Question: I have created a table for cars and speed with 'gtsummary'.

The column heading as shown is the cars and the row headings are the summary of the characteristics I was searching for to be in the table. I prefer the N, Median and Range to be the column heading (TOP) and the row heading to be the cars (At the SIDE). Can you help me change my code to suit that, Attached is a pic of the table
My Code
'''
library(dplyr)
library(gtsummary)
library(flextable)
library(officer)
dff <- structure(list(car = c("Honda", "Opel", "Toyota", "Ford", "Toyota",
"Toyota", "Toyota", "Toyota", "Toyota", "Toyota", "Opel", "Opel",
"Opel", "Opel", "Opel", "Opel", "Opel", "Opel", "Opel", "Opel",
"Opel", "Opel", "Opel", "Opel", "Opel", "Opel", "Ford", "Ford",
"Honda", "Honda", "Honda", "Honda", "Honda", "Honda", "Honda",
"Honda", "Honda", "Honda", "Honda", "Honda", "Honda", "Honda",
"Honda", "Honda", "Honda", "Honda", "Honda", "Honda", "Honda",
"Honda", "Honda", "Honda", "Honda", "Honda", "Honda", "Honda",
"Honda", "Honda", "Ford", "Ford", "Ford", "Ford", "Ford", "Ford",
"Ford", "Ford", "Ford", "Ford", "Ford", "Ford"),
speed = c(0.0818884144530994,
0.078202618461924, 0.0923996477945826, 0.0833895373090655, 0.0654271133558503,
0.104902087082777, 0.0767497512256455, 0.0768176971270742, 0.0712864905867507,
0.0554218586661056, 0.0850360296771161, 0.057954145633874, 0.0441854480859481,
0.0881234075504796, 0.0639960050103843, 0.0620009991911811, 0.104363010616978,
0.0794749032774448, 0.0639931924725228, 0.0347553634870904, 0.0235164440970578,
0.000945735768549479, 0.0951332350399264, 0.0848849882638771,
0.0770268456523483, 0.0860962939374158, 0.0779784304434212, 0.0700250314203401,
0.0979442195442822, 0.0895676676419504, 0.145633658479367, 0.114931834231455,
0.0907671090187226, 0.118083514719288, 0.0903243829523317, 0.0852324890285871,
0.0196699224014573, 0.080910276397263, 0.0667256842832578, 0.100828213795925,
0.0878058668694595, 0.0758022260504243, 0.106719838699154, 0.0920508745930191,
0.0710548353544975, 0.0859097610562796, 0.0692502648434324, 0.0642848032824688,
0.0934410581211051, 0.0901226640111047, 0.0880892316582102, 0.0526000795151807,
0.0487590677497554, 0.0362328359734826, 0.130861058707153, 0.115286968138184,
0.0973709227872183, 0.075845698962114, 0.0726245579593528, 0.0660583859152627,
0.0432445861280246, 0.0326512563074741, 0.0833250468064319, 0.0712792343009829,
0.0662704232419949, 0.0267930511166544, 0.0195822515826592, 0.0182287564631037,
0.0565616222676817, 0.0462813673349305)),
class = "data.frame", row.names = c(NA, -70L))
#create the table
dff %>%
tbl_summary(by = car,type = all_continuous() ~ "continuous2",
label = list(speed ~ "Speed", car ~ "Car Type"),
digits = all_continuous() ~ 3,
statistic = all_continuous() ~ c("{N_nonmiss}",
"{median} ({p25}, {p75})",
"{min}, {max}"),) %>%
modify_header(all_stat_cols() ~ "**{level}**" )%>%
modify_caption("Car according to Speed") %>%
bold_labels()%>%
add_p(pvalue_fun = ~style_pvalue(.x, digits = 2)) %>%
bold_p()%>%
as_flex_table()
'''
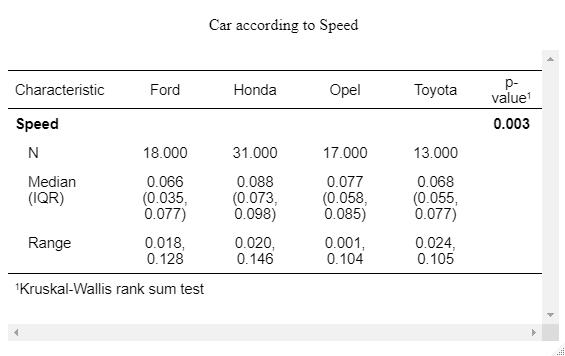
Answer: It may be possible with gtsummary but I am not sure how. An alternative with dplyr/flextable only could be:
'''
library(dplyr)
library(flextable)
dff <- data.frame(
stringsAsFactors = FALSE,
car = c("Honda","Opel","Toyota", "Ford","Toyota","Toyota","Toyota","Toyota","Toyota", "Toyota","Opel","Opel","Opel","Opel","Opel","Opel", "Opel","Opel","Opel","Opel","Opel","Opel","Opel", "Opel","Opel","Opel","Ford","Ford","Honda","Honda", "Honda","Honda","Honda","Honda","Honda","Honda", "Honda","Honda","Honda","Honda","Honda","Honda","Honda", "Honda","Honda","Honda","Honda","Honda","Honda", "Honda","Honda","Honda","Honda","Honda","Honda", "Honda","Honda","Honda","Ford","Ford","Ford","Ford", "Ford","Ford","Ford","Ford","Ford","Ford","Ford", "Ford"),
speed = c(0.0818884144530994, 0.078202618461924,0.0923996477945826,0.0833895373090655, 0.0654271133558503,0.104902087082777,0.0767497512256455, 0.0768176971270742,0.0712864905867507,0.0554218586661056, 0.0850360296771161,0.057954145633874,0.0441854480859481, 0.0881234075504796,0.0639960050103843,0.0620009991911811, 0.104363010616978,0.0794749032774448, 0.0639931924725228,0.0347553634870904,0.0235164440970578, 0.000945735768549479,0.0951332350399264,0.0848849882638771, 0.0770268456523483,0.0860962939374158,0.0779784304434212, 0.0700250314203401,0.0979442195442822,0.0895676676419504, 0.145633658479367,0.114931834231455,0.0907671090187226, 0.118083514719288,0.0903243829523317,0.0852324890285871, 0.0196699224014573,0.080910276397263,0.0667256842832578, 0.100828213795925,0.0878058668694595, 0.0758022260504243,0.106719838699154,0.0920508745930191, 0.0710548353544975,0.0859097610562796,0.0692502648434324, 0.0642848032824688,0.0934410581211051,0.0901226640111047, 0.0880892316582102,0.0526000795151807,0.0487590677497554, 0.0362328359734826,0.130861058707153,0.115286968138184, 0.0973709227872183,0.075845698962114,0.0726245579593528, 0.0660583859152627,0.0432445861280246,0.0326512563074741, 0.0833250468064319,0.0712792343009829, 0.0662704232419949,0.0267930511166544,0.0195822515826592, 0.0182287564631037,0.0565616222676817,0.0462813673349305)
)
# do the calculations with dplyr and stats::kruskal.test
pvalue <- kruskal.test(dff$speed, g = dff$car )$p.value
dat <- dff %>% group_by(car) %>%
summarise(
N_nonmiss = sum(!is.na(speed)),
median = median(speed),
p25 = quantile(speed, probs = .25),
p75 = quantile(speed, probs = .75),
min = min(speed, na.rm = TRUE),
max = max(speed, na.rm = TRUE)
)
# do the flextable
set_flextable_defaults(digits = 3)
flextable(dat, col_keys = c("car", "N", "Median (IQR)", "Range")) %>%
set_header_labels(
"car" = "car",
"N" = "N", "Median (IQR)" = "Median (IQR)", "Range" = "Range") %>%
mk_par(j = "N",
value = as_paragraph(N_nonmiss)) %>%
mk_par(j = "Median (IQR)",
value = as_paragraph(median, " (", p25, ", ", p75,")")) %>%
mk_par(j = "Range",
value = as_paragraph(min, ", ", max)) %>%
footnote(i = 1, j = "car", ref_symbols = "1", part = "header",
value = as_paragraph(
"p-value for Kruskal-Wallis rank sum test: ",
as_chunk(pvalue,
props = fp_text_default(bold = TRUE),
formatter = scales::pvalue))) %>%
align(align = c("left", "center", "center", "center"), part = "all") %>%
autofit() %>%
set_caption("Car according to Speed")
'''
<URL>